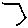
Label: hexagon